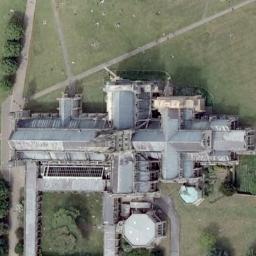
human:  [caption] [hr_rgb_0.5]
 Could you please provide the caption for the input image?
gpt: There is a church in the middle of the grass .

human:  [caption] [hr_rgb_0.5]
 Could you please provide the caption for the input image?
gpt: This is a church  There are a lot of cars parked around it .

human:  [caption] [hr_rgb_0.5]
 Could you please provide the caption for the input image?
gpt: A church with a gray roof, The church's main house has a cross-shaped roof, And there are some roads and trees and lawns around the church .

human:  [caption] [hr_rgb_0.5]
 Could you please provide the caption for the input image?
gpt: The church with a tower and the rest of the church has two gray cross-shaped roofs .

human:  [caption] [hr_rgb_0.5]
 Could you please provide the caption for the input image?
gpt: A church with a light-blue roof on a lawn .